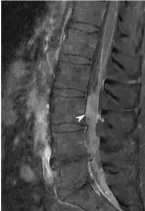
Axial. Contrast-enhanced T1-weighted images of the lumbosacral spine were obtained on patient presentation in 2018. The 1.2 x 1.3 x 2.3 cm enhancing intradural extramedullary mass posterior to L3 is indicated by white arrows.
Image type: radiology (mri)